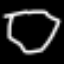
Label: octagon